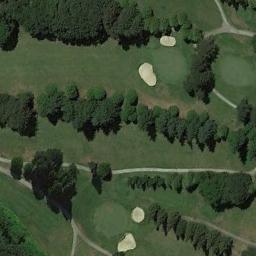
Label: golf_course